Field crop: maize
Growth stage: 2
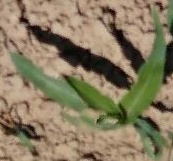
Species: maize